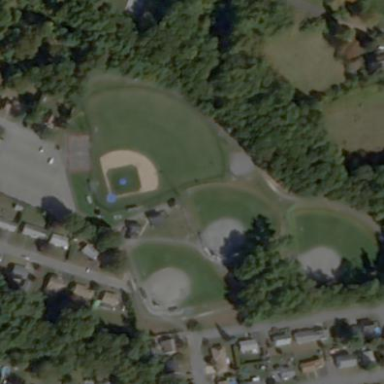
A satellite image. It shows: Baseball pitch for leisure land.